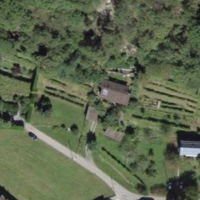
EUNIS habitat code: 41
Species observed at this site:
Accipiter gentilis
Emberiza cia
Saponaria ocymoides